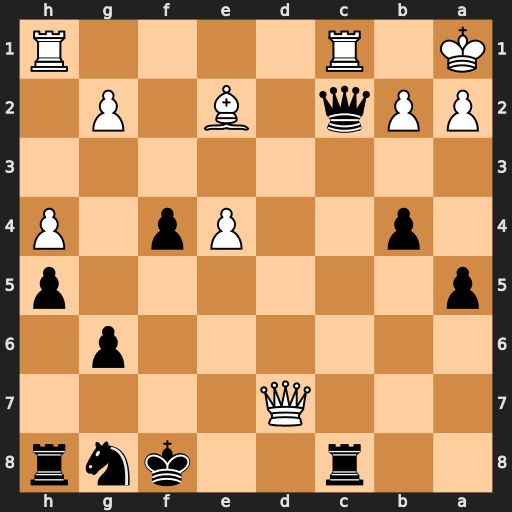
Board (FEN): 2r2knr/3Q4/6p1/p6p/1p2Pp1P/8/PPq1B1P1/K1R4R
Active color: b
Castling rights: -
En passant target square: -
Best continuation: Qxc1+ Rxc1 Rxc1#